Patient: sex M, age 73
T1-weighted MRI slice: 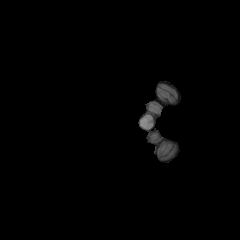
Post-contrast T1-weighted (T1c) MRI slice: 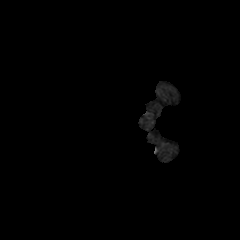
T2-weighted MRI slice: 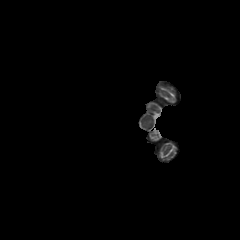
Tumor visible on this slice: no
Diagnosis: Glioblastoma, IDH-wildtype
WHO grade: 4